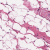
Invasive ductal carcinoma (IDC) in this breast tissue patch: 0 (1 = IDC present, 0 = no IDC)